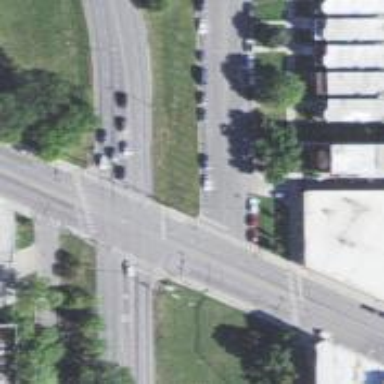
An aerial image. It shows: Footway with traffic island for pedestrians.